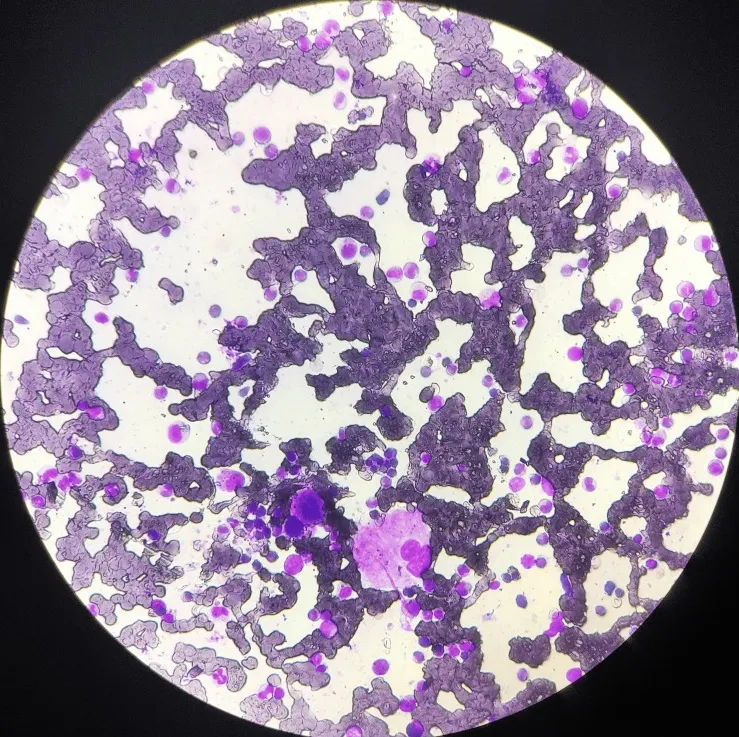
Reactive bone marrow changes with myeloid prominence, raising suspicion of hemophagocytic lymphohistiocytosis (HLH).
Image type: pathology (giemsa)